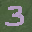
Label: 3